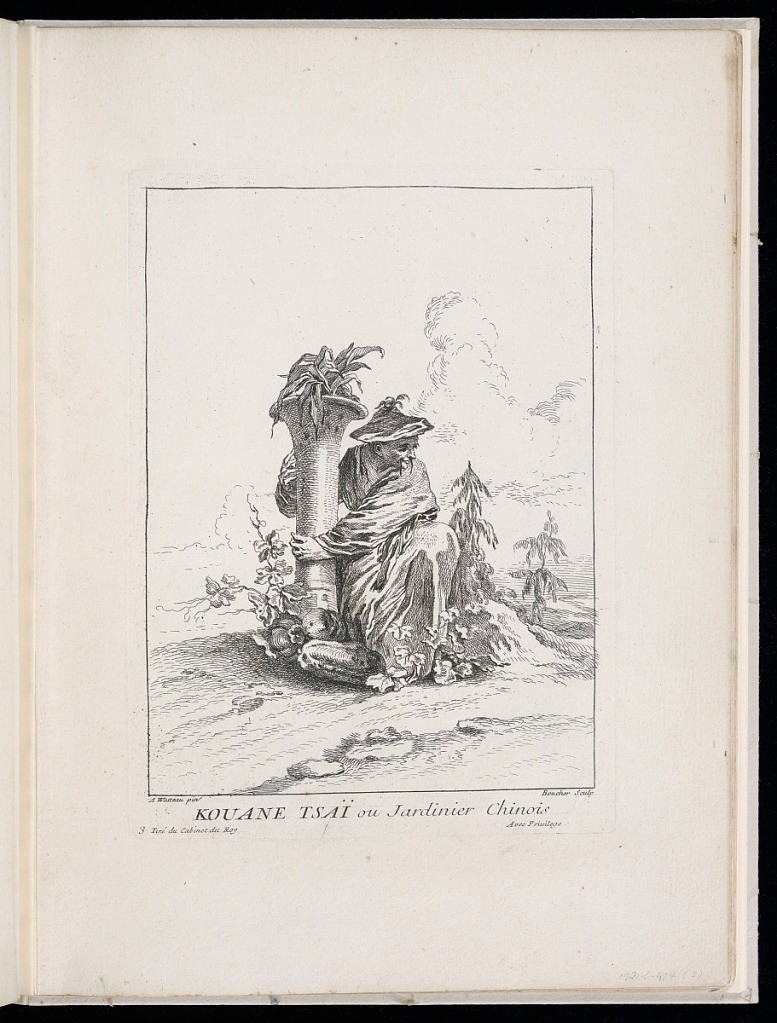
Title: KOUANE TSAÏ ou Jardinier Chinois
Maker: Antoine Watteau, French, 1684–1721
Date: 1731
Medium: Etching on laid paper
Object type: Print
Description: From a series of twelve prints, a Chinese man seated in a landscape holding a cylindrical basket with foliage and fruit at his feet. The plate is titled, signed, and numbered.